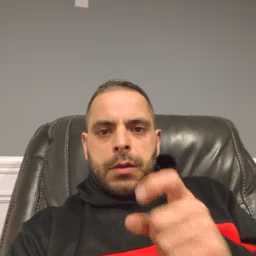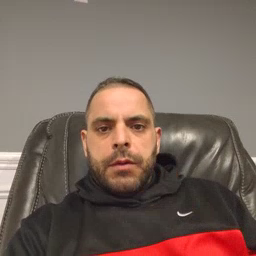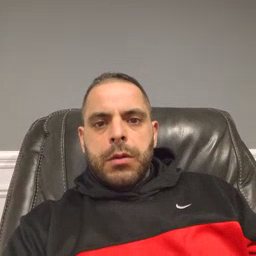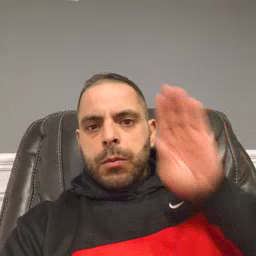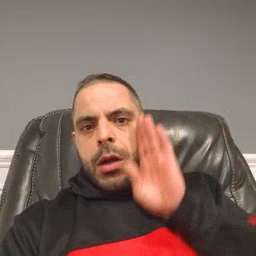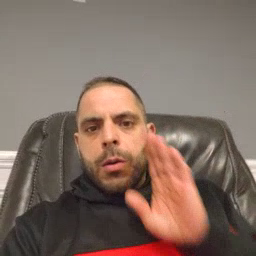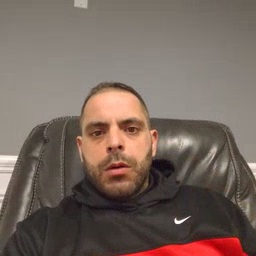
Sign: brown